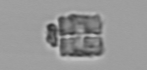
Label: Bacillariophyceae_morphotype1